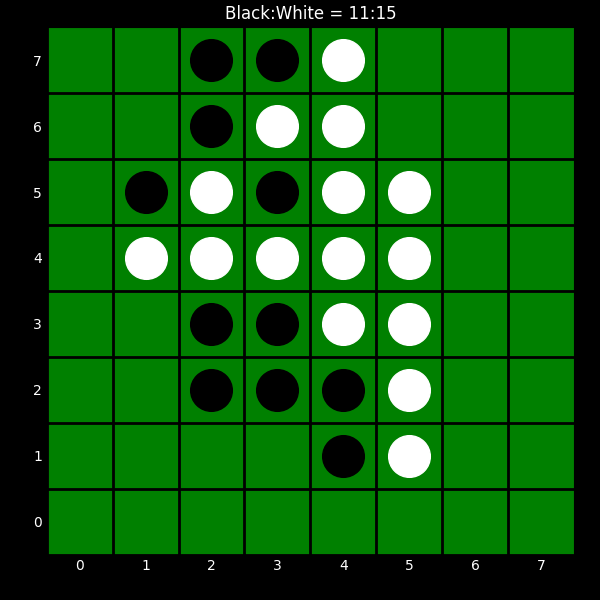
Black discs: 11
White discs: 15